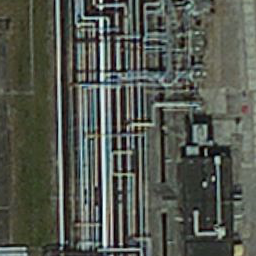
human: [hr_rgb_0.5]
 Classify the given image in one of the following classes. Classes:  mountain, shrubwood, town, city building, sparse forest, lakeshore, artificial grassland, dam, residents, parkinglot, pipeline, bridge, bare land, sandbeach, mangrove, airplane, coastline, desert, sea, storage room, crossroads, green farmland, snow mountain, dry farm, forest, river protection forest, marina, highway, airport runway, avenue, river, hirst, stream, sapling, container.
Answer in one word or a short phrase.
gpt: pipeline